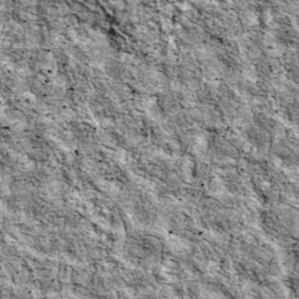
Label: non_frost